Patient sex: M
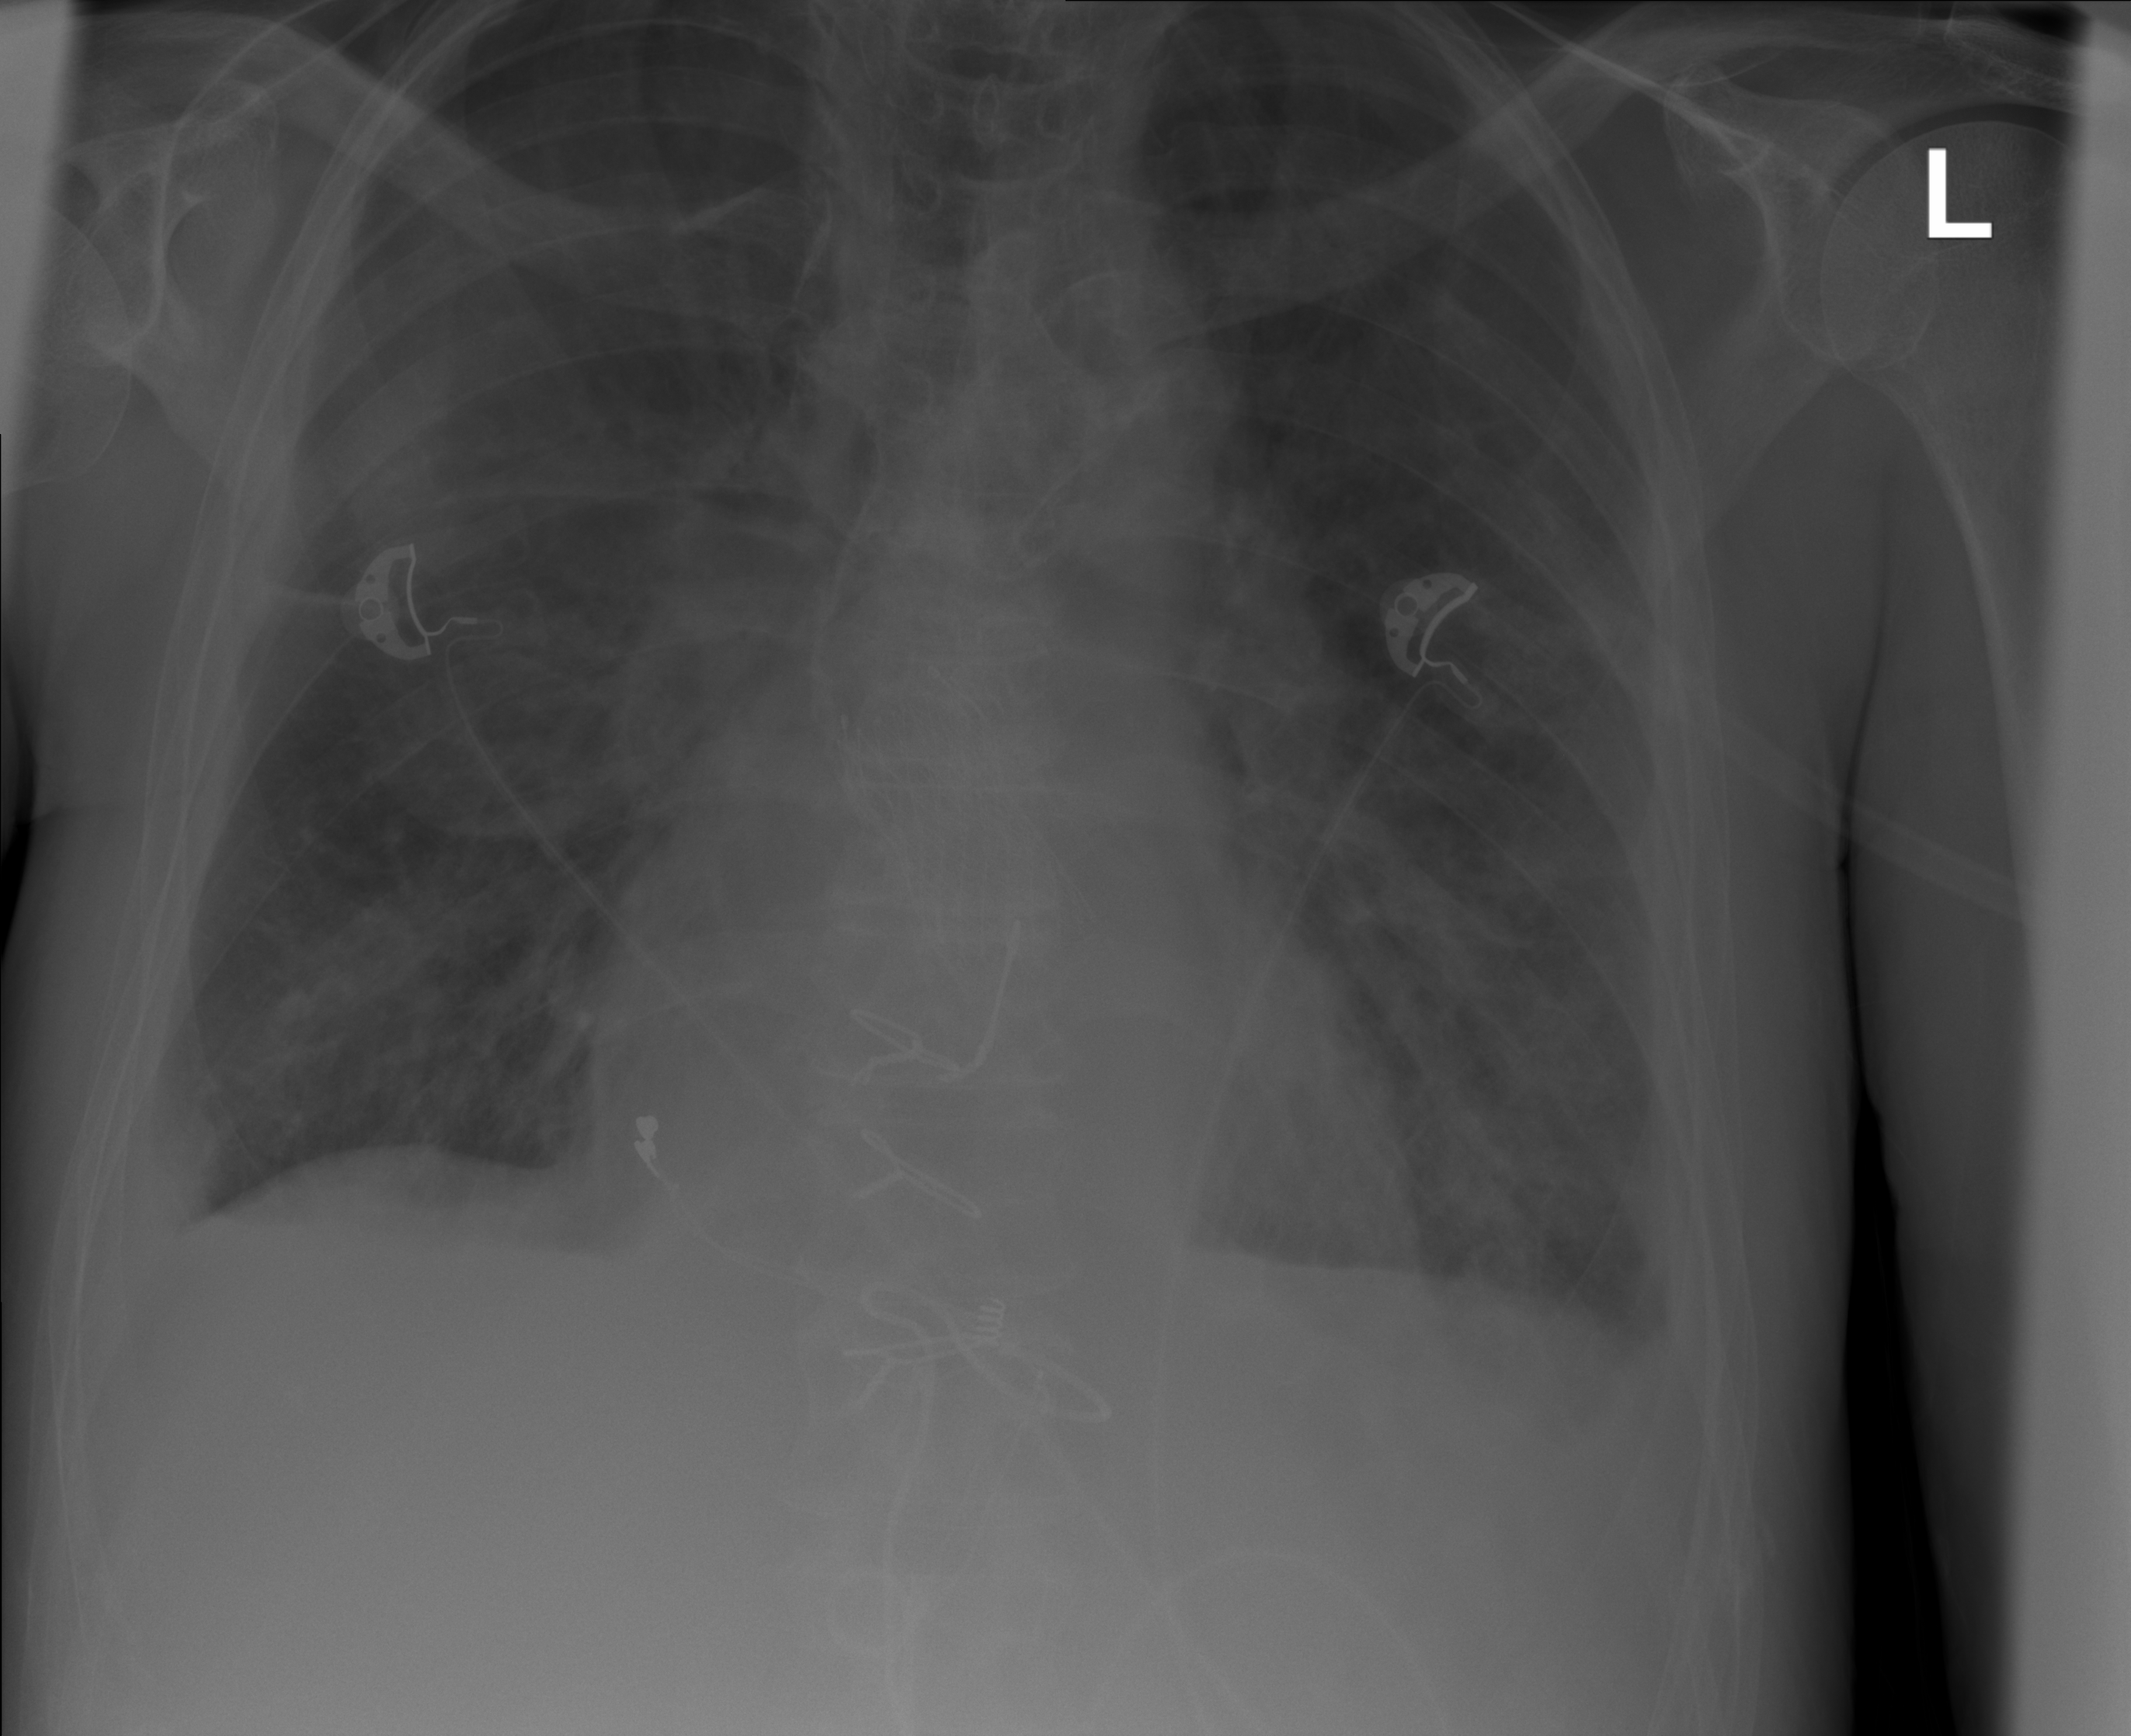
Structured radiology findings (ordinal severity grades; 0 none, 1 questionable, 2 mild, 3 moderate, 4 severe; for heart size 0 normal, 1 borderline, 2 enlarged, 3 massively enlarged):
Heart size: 2
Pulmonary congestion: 0
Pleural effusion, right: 2
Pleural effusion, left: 2
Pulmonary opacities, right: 2
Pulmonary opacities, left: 2
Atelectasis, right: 2
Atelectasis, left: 2